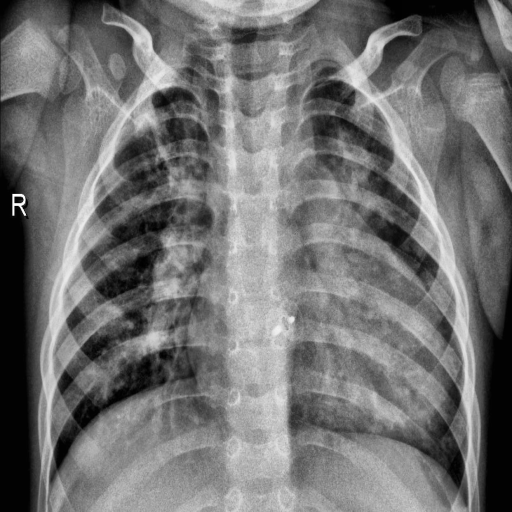
Finding: PNEUMONIA